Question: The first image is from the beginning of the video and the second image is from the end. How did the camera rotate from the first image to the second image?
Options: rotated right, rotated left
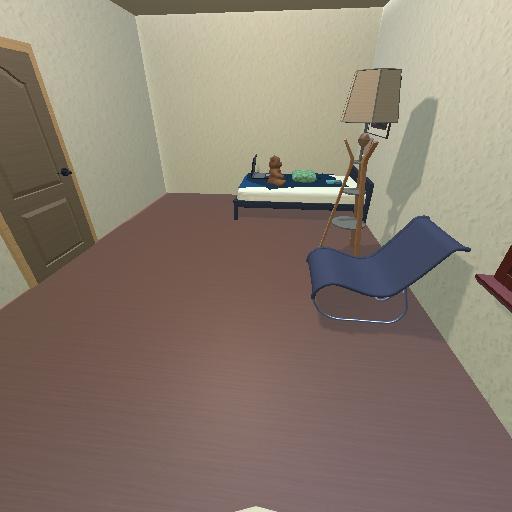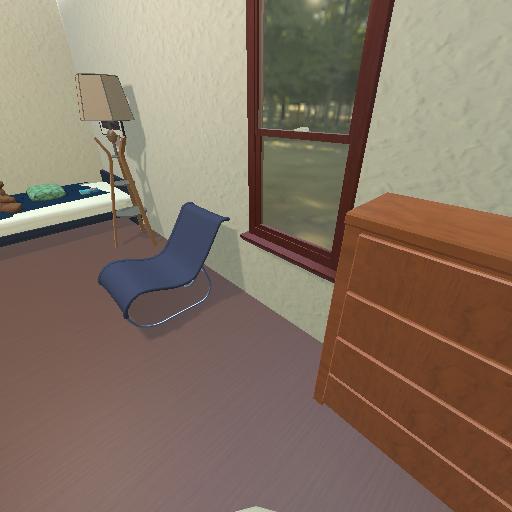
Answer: rotated right